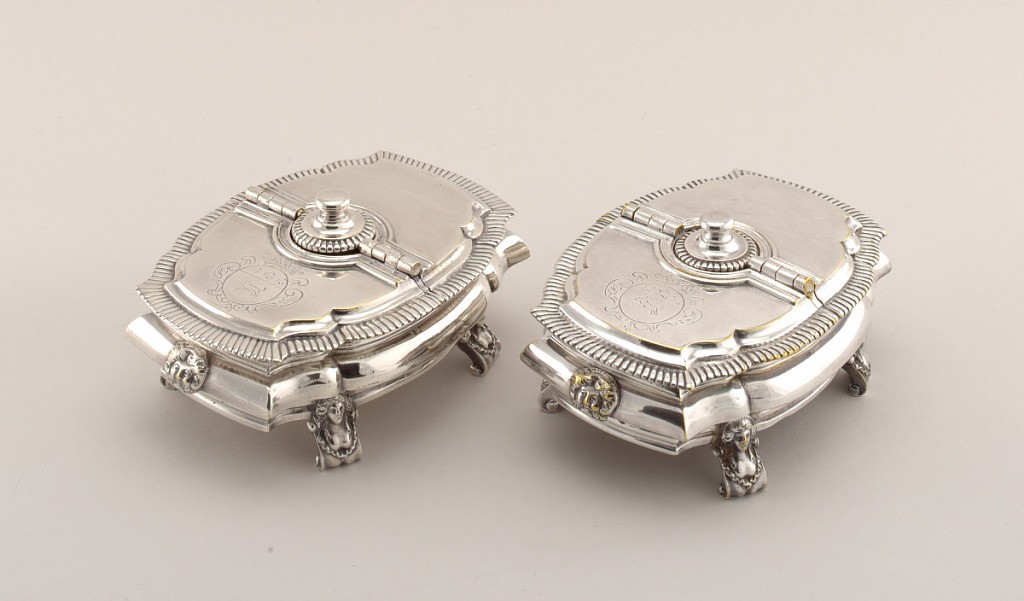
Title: Spice Box with Grater
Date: ca. 1680
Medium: silver plated, brass, steel
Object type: spice box
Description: Metal box and lid, heavily molded, resting on four feet decorated with the bust of a woman. Double cover hinged through shorter dimension, with cylindrical grater in center. The short end of the object is decorated with a head of a bearded man.